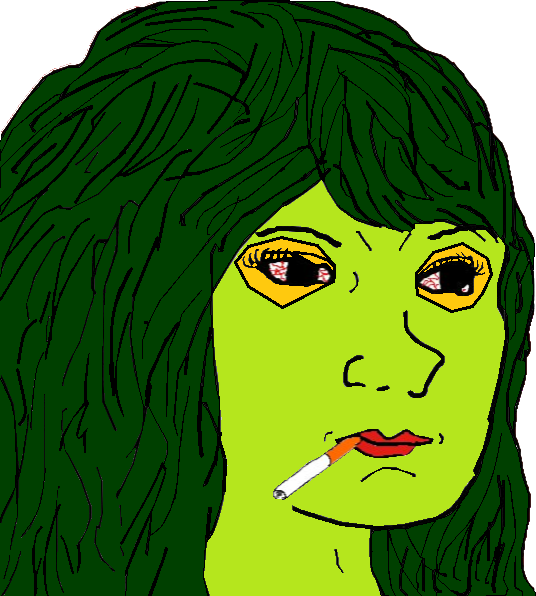
Label: 5_Doomer